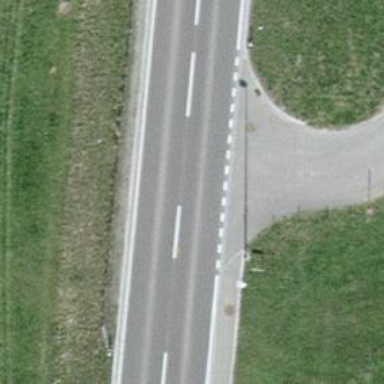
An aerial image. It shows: Asphalt road classified as primary highway.